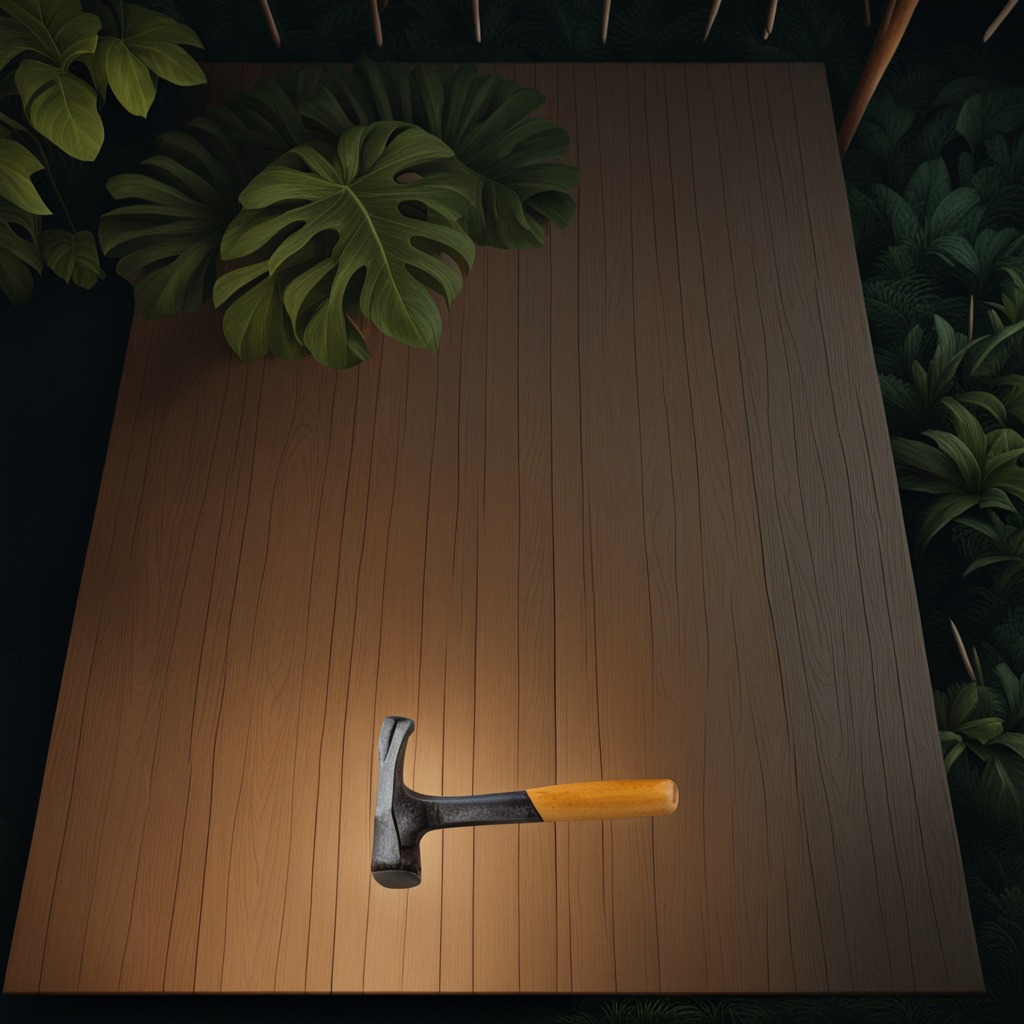
A hammer lying on a wooden table inside a jungle field workshop tent at night dim ambient light soft shadows worn but